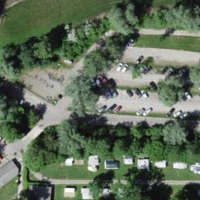
EUNIS habitat code: 16
Species observed at this site:
Corvus corone
Podiceps cristatus
Cyanistes caeruleus
Fulica atra
Anas platyrhynchos
Pedicularis palustris
Buteo buteo
Carduelis carduelis
Phalacrocorax carbo
Parus major
Erithacus rubecula
Gryllus campestris
Mergus merganser
Pica pica